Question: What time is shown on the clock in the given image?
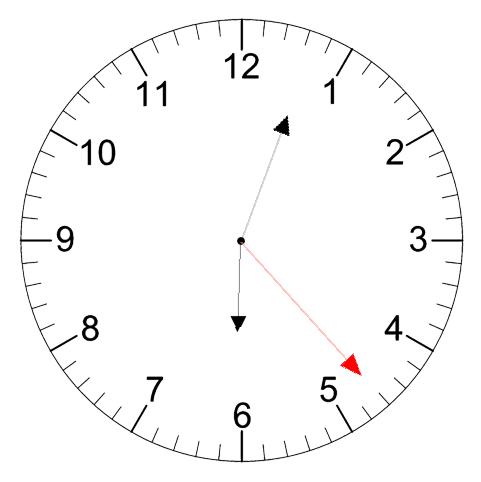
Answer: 06:03:23